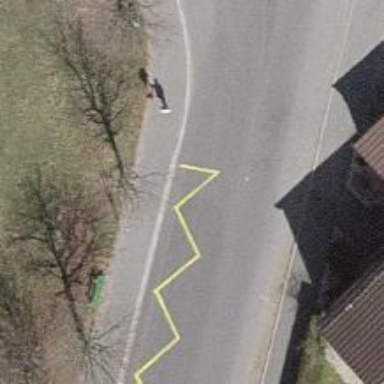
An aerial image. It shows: Bus stop with platform for public transport.